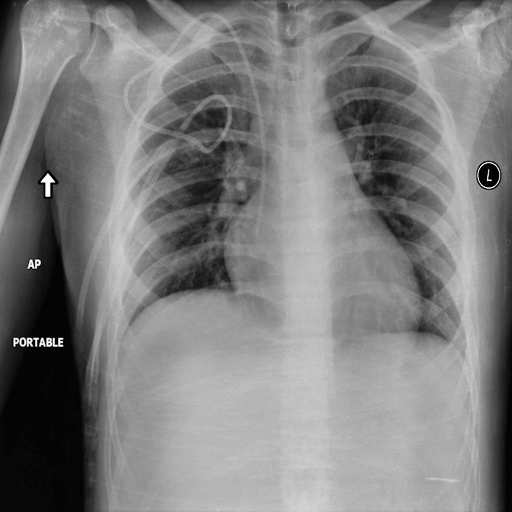
Finding: NORMAL